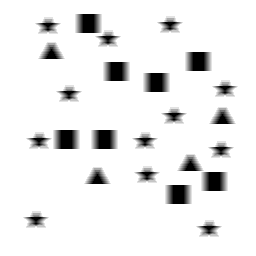
Squares: 8
Triangles: 4
Stars: 12
Total shapes: 24